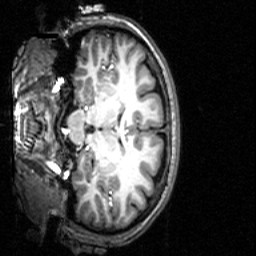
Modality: T1w
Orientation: coronal
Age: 21
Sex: female